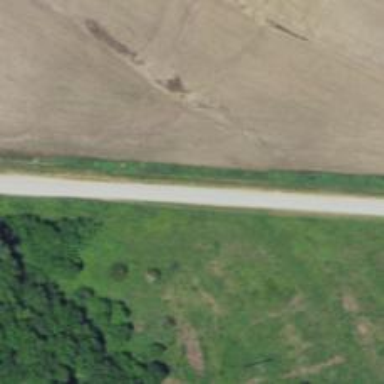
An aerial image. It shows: Unclassified road.